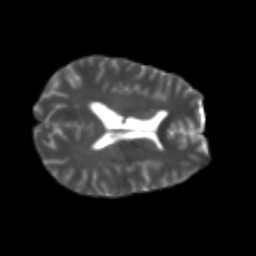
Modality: T2w
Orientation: axial
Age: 22
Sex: male
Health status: healthy
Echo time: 0.074 s